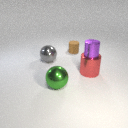
large green metal sphere in front of small brown rubber cylinder